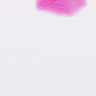
Metastatic tissue present: no